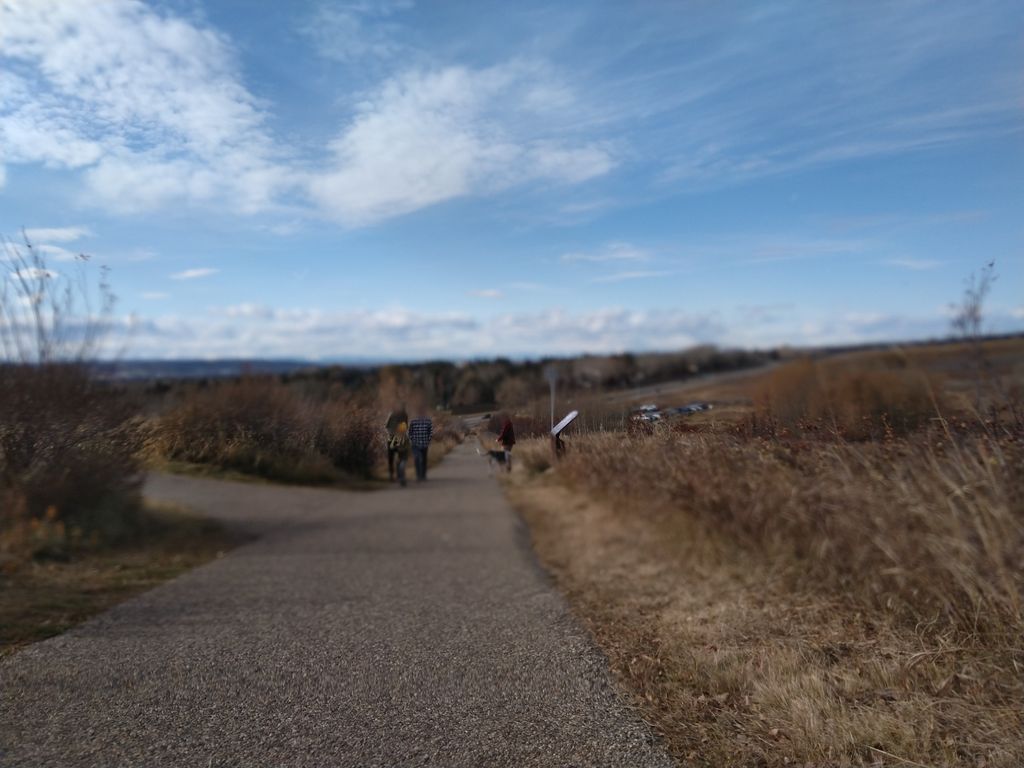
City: calgary